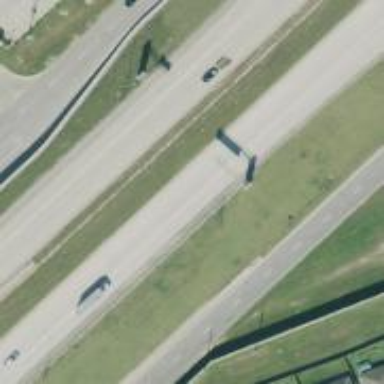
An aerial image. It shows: View of motorway.